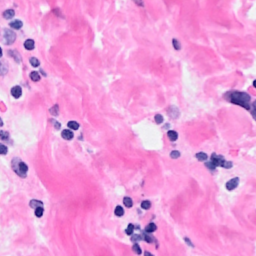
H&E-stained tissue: Breast